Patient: sex M, age 32
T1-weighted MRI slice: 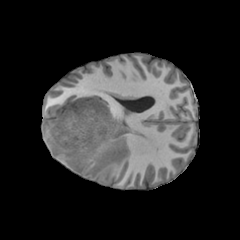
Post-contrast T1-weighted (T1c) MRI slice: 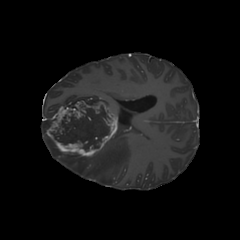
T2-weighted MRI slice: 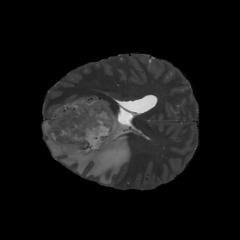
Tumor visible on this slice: yes
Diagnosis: Glioblastoma, IDH-wildtype
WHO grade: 4